Field crop: maize
Growth stage: 2
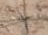
Species: salsola